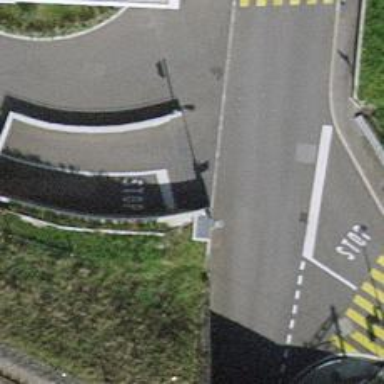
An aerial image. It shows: Road with traffic signals for signaling.